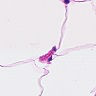
Metastatic tissue present: no